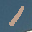
Label: 1